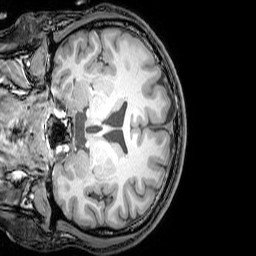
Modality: T1w
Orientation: coronal
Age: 24
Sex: male
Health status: healthy
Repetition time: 0.081 s
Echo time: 0.037 s